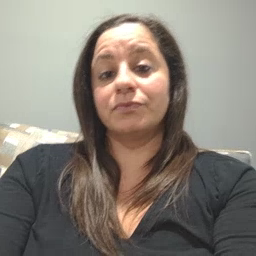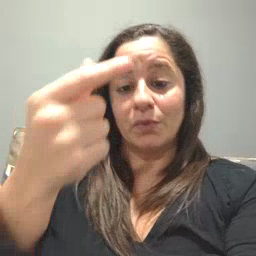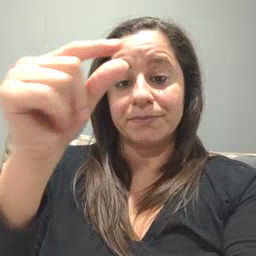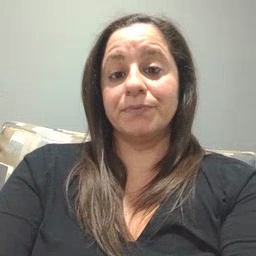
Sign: green